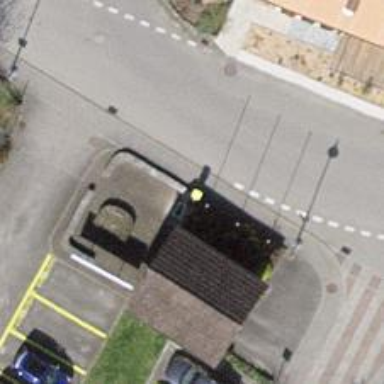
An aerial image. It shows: Post box is visible.